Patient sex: M
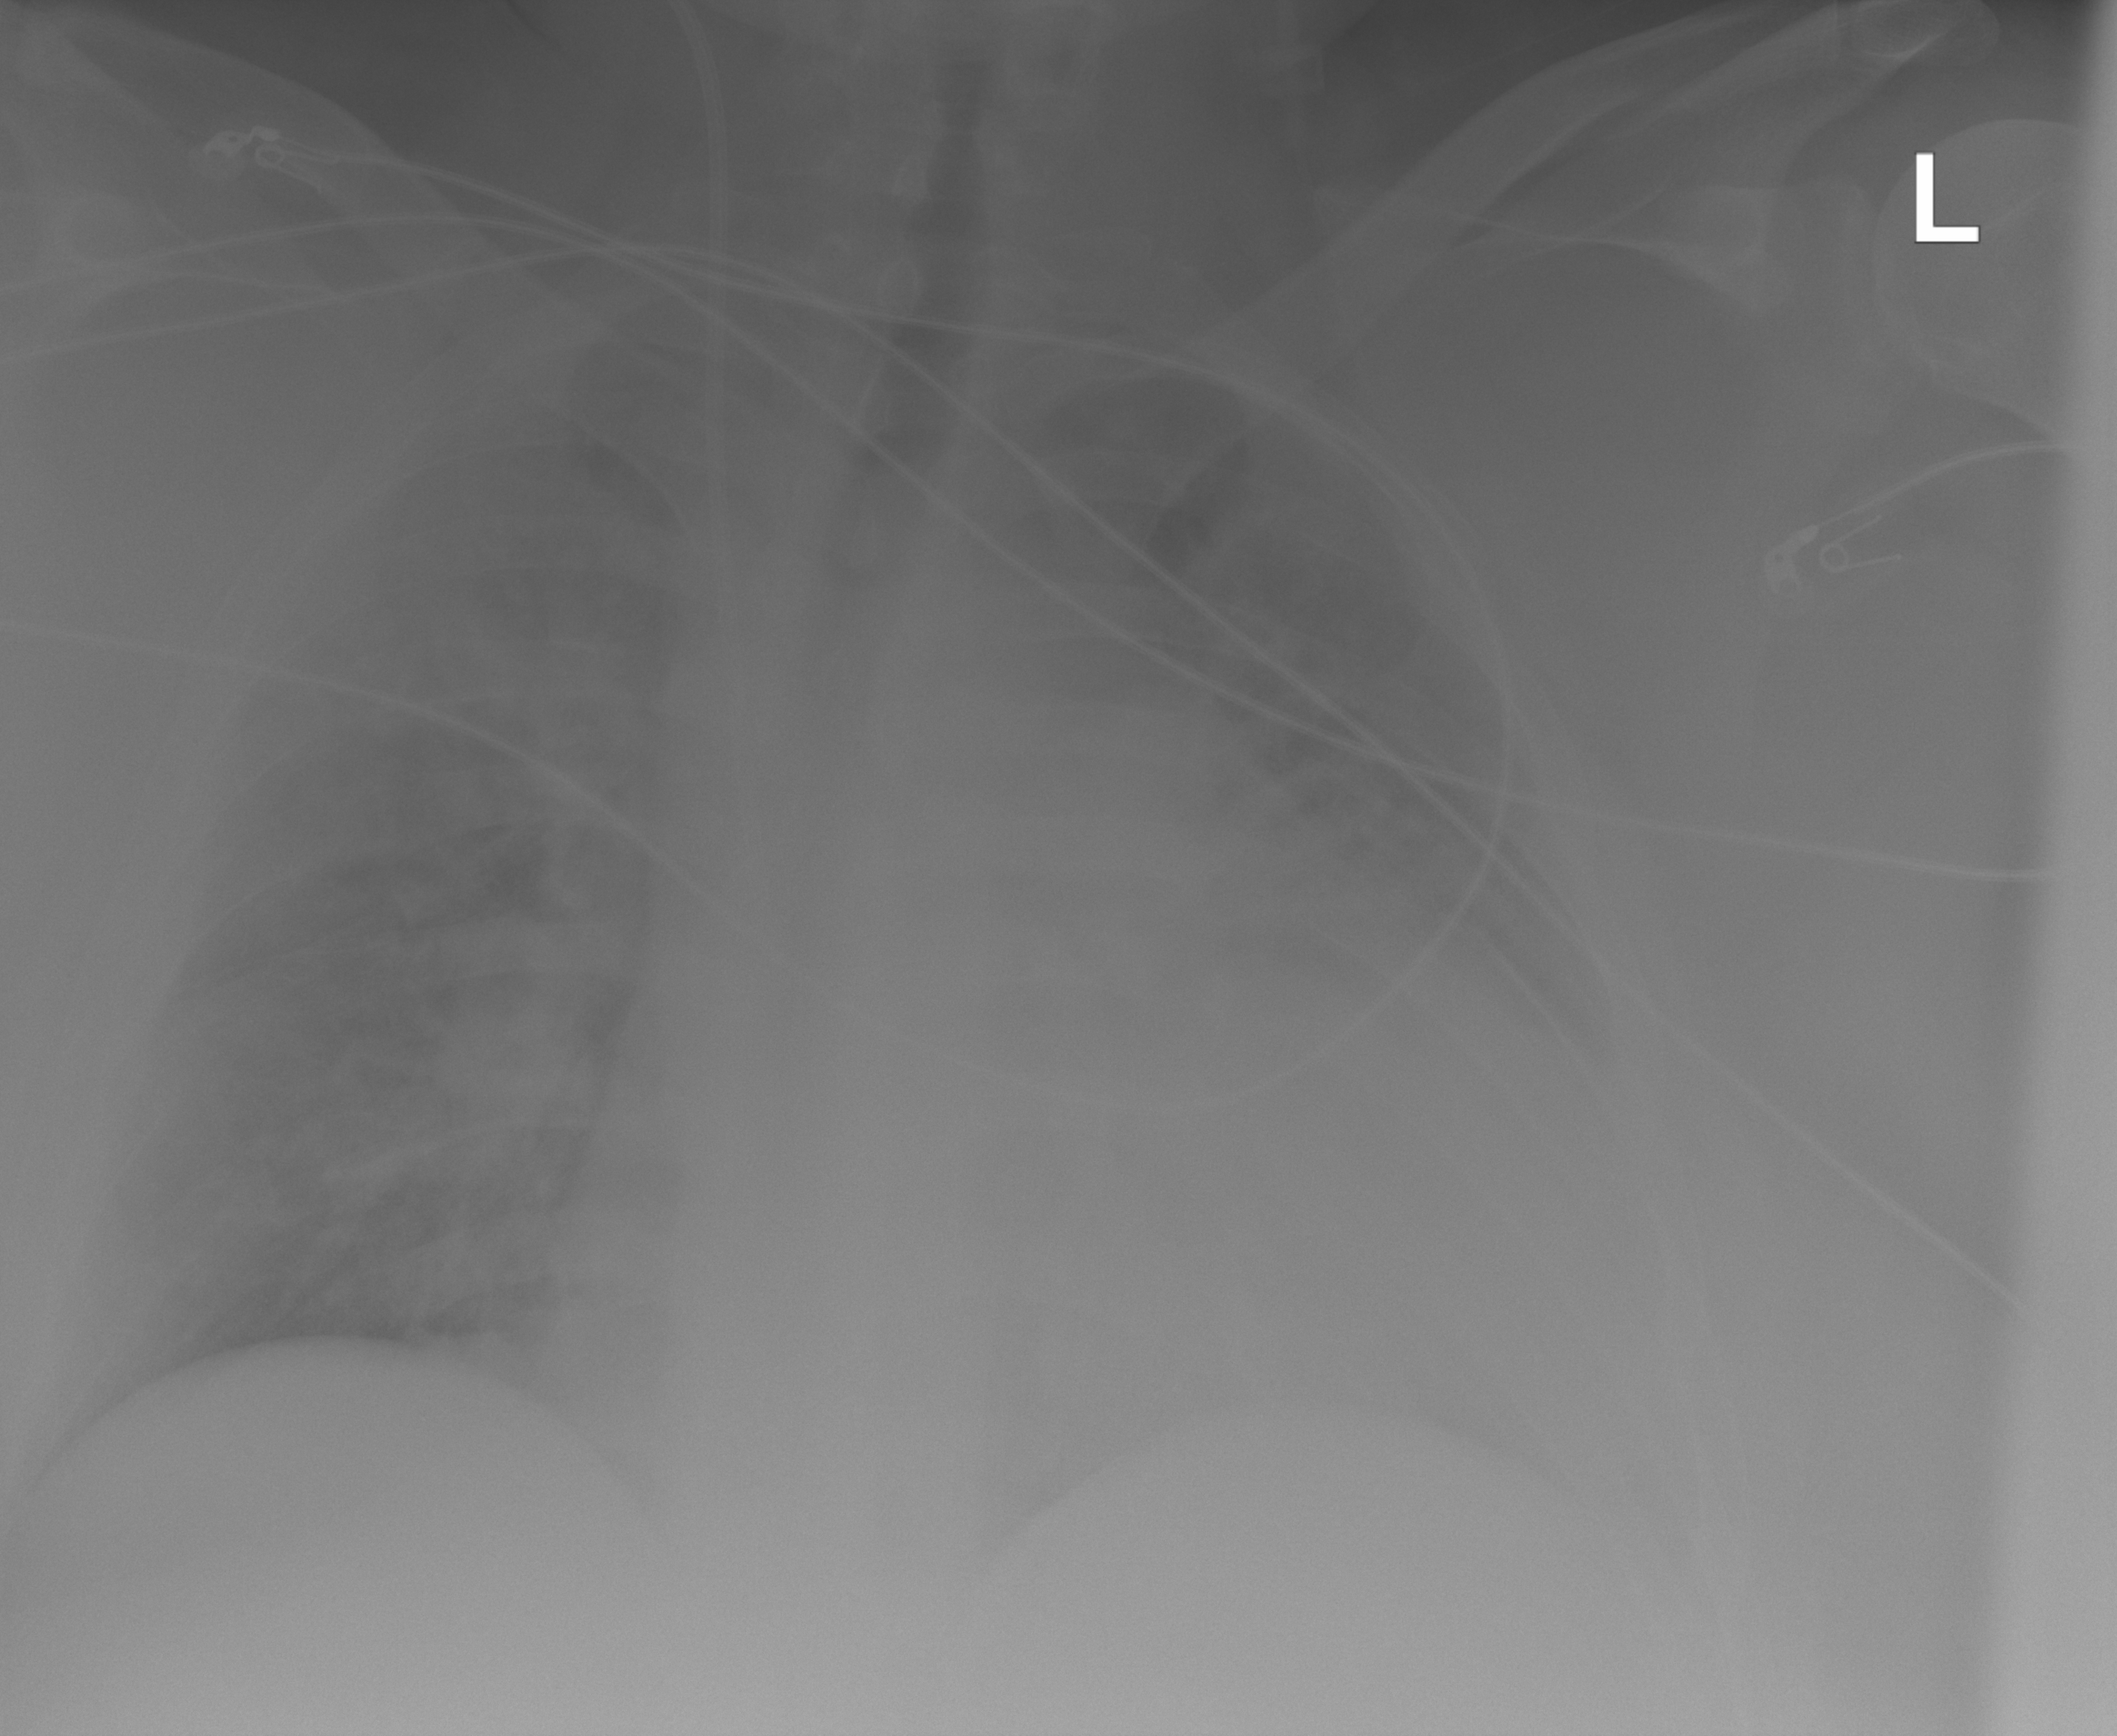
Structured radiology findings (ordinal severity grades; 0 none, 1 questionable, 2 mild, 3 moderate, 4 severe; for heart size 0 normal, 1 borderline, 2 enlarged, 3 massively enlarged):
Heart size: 3
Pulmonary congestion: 2
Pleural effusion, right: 0
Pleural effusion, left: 2
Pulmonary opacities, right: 2
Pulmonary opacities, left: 1
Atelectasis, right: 1
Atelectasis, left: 2